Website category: university
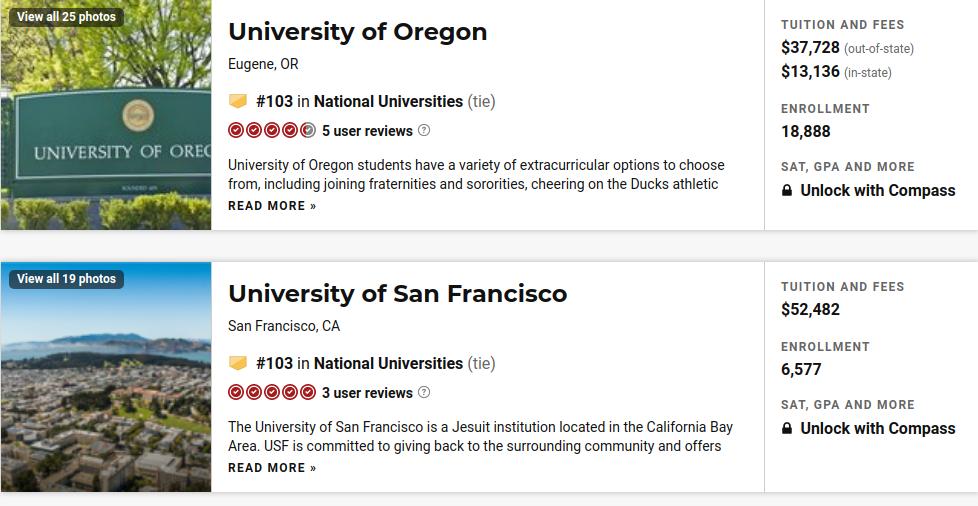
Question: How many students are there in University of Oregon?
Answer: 18,888

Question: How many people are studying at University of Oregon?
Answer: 18,888

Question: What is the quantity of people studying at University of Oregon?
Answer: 18,888

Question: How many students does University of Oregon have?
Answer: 18,888

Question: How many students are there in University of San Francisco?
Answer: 6,577

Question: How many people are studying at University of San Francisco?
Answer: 6,577

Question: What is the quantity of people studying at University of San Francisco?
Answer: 6,577

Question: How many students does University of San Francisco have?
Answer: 6,577

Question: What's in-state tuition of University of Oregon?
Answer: $13,136

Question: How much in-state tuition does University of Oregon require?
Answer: $13,136

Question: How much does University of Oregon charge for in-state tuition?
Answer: $13,136

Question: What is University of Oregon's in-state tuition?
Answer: $13,136

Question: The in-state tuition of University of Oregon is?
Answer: $13,136

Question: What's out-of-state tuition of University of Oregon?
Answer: $37,728

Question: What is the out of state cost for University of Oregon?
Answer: $37,728

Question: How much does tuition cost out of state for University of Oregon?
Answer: $37,728

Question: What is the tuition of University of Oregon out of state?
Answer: $37,728

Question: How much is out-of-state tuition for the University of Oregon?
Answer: $37,728

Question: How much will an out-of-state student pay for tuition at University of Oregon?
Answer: $37,728

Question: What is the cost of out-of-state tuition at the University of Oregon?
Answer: $37,728

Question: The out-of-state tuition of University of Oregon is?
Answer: $37,728

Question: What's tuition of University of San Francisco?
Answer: $52,482

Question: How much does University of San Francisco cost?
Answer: $52,482

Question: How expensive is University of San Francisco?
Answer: $52,482

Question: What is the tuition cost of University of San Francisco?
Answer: $52,482

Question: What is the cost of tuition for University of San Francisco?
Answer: $52,482

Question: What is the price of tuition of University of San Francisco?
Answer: $52,482

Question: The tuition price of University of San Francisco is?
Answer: $52,482

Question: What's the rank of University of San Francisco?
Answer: #103

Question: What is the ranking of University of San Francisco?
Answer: #103

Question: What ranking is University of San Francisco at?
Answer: #103

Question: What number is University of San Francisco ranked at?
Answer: #103

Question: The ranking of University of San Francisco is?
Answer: #103

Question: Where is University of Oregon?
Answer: Eugene, OR

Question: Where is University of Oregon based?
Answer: Eugene, OR

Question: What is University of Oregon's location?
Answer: Eugene, OR

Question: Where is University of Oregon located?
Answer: Eugene, OR

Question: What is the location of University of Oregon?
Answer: Eugene, OR

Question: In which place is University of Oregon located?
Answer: Eugene, OR

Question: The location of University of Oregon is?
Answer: Eugene, OR

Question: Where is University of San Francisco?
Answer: San Francisco, CA

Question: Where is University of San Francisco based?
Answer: San Francisco, CA

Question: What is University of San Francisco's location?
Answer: San Francisco, CA

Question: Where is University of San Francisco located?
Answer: San Francisco, CA

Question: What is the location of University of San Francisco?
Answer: San Francisco, CA

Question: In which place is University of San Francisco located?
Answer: San Francisco, CA

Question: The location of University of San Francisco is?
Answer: San Francisco, CA

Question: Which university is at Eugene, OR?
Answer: University of Oregon

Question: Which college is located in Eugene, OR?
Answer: University of Oregon

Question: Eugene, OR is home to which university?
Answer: University of Oregon

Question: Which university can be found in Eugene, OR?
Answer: University of Oregon

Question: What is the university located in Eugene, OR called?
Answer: University of Oregon

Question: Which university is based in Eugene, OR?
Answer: University of Oregon

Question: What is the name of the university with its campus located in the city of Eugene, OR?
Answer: University of Oregon

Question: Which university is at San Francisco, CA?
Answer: University of San Francisco

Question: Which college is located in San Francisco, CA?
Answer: University of San Francisco

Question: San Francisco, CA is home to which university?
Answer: University of San Francisco

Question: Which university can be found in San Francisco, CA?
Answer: University of San Francisco

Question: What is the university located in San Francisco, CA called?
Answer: University of San Francisco

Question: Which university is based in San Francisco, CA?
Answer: University of San Francisco

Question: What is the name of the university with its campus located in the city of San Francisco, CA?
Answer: University of San Francisco